Field crop: tomato
Growth stage: 1
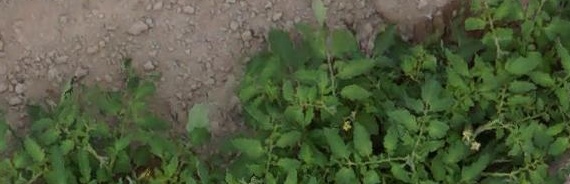
Species: tomato